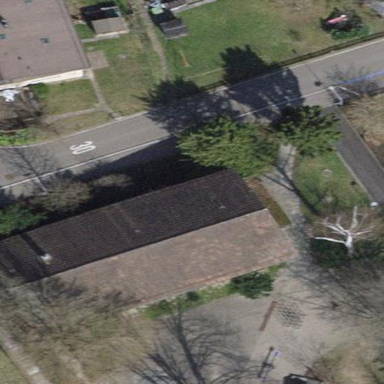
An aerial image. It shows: Kindergarten building.